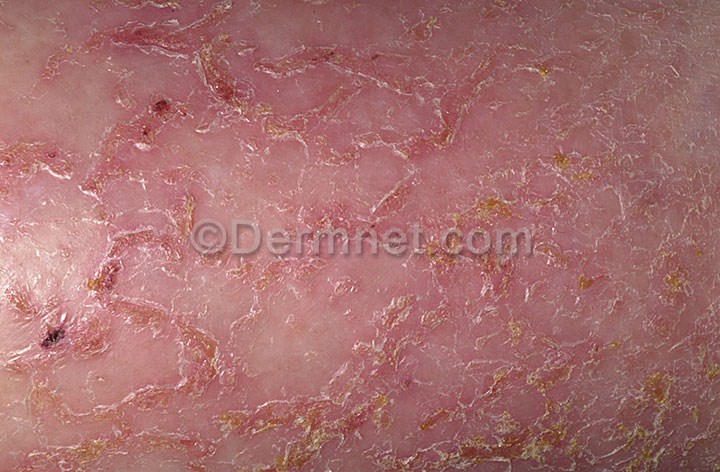
Disease: Eczema Photos